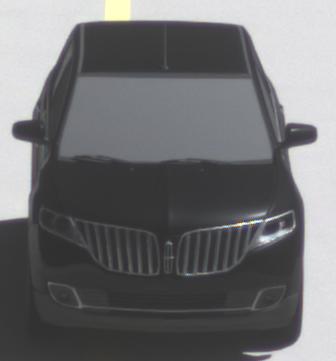
Make: Lincoln
Model: MKX
Detailed model: Gen. 1 CD3
Model produced from: 2010
Model produced until: 2015
Doors: 5
Color: black
Road condition: dry road
Daytime: midday
Contrast: medium contrast